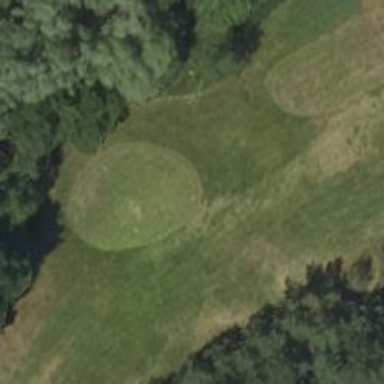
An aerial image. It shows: Golf tee.